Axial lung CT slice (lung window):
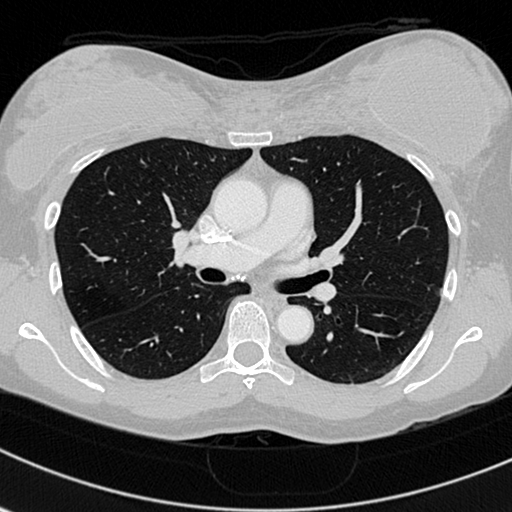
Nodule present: no